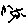
Label: sun